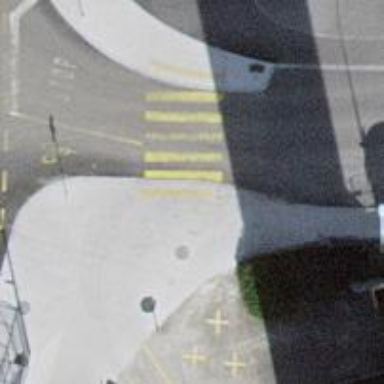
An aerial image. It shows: Uncontrolled zebra crossing with notable zebra markings.